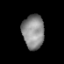
Tissue: prostate
Cell type: Fibroblasts
Senescence score: 0.8155
Nuclear area (px): 731
Mean DAPI intensity: 138.848